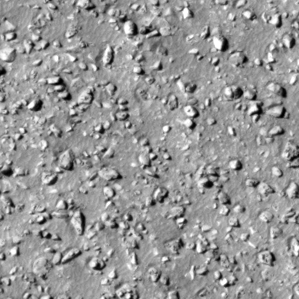
Label: non_frost